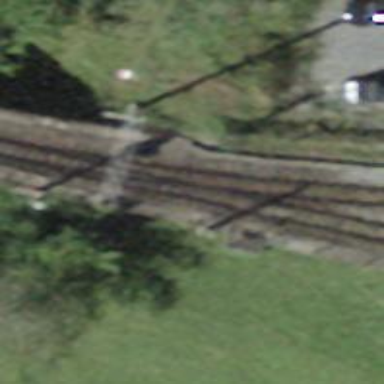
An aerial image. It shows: Narrow-gauge railway bridge with contact line electrification.